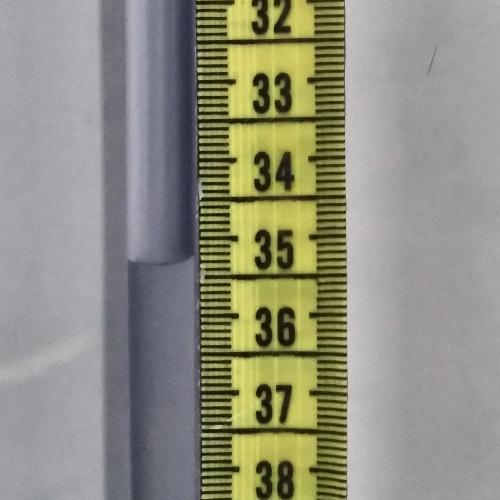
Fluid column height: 35.3 cm